Question: I have an input field called email class keyup-an. I validate it easy with this, but it works or when an individual inputs the field manually. How do i make it work also for selecting historical data. when you click email and yesterday you put test@test.com, the history list drops down and you can select it, but its not a keyup.
I TRIED the same function after but with .change or .click and it didnt work. Can you guys please suggest?VALID
'''
$('.keyup-an').keyup(function() {
$('span.error-keyup-1').hide();
var inputVal = $(this).val();
var numericReg = /^[a-zA-Z0-9_ ]{2,30}$/;
if(!numericReg.test(inputVal)) {
$(this).css('background', '#FAC3C3');
$(this).after('<span class="error error-keyup-1">Validationfail</span>');
}
else {
$(this).css('background', 'lightgreen');
}
});
'''

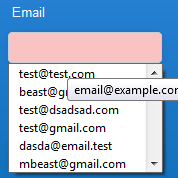
Answer: you can do this by
'''
autocomplete='off'
'''
example
'''
<form name="form1" id="form1" method="post" autocomplete="off">
'''
or try something like
'''
$(input).autocomplete().keyup(function(event) {
event.stopPropagation();
}).keydown(function() {
$(this).autocomplete('search', $(input).val());
});
'''
good read
<URL>